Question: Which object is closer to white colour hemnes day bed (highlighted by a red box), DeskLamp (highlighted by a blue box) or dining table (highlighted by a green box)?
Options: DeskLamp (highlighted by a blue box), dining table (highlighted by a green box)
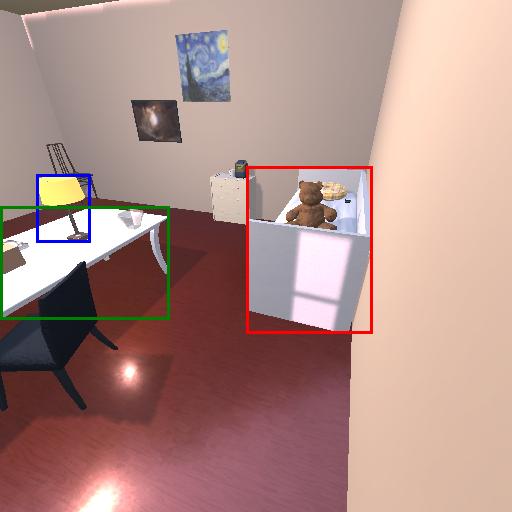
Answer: DeskLamp (highlighted by a blue box)